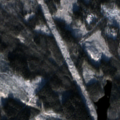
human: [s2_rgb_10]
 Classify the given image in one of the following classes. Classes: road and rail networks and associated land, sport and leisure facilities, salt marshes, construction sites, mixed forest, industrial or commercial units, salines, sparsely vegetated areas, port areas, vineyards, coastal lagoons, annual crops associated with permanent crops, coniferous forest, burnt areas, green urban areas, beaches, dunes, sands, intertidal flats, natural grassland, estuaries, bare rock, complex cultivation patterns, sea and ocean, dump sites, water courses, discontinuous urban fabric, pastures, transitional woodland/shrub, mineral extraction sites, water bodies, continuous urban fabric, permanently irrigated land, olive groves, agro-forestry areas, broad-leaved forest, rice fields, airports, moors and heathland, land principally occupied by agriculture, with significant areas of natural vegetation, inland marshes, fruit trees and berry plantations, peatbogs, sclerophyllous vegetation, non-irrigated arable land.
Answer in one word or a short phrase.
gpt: coniferous forest, mixed forest, transitional woodland/shrub